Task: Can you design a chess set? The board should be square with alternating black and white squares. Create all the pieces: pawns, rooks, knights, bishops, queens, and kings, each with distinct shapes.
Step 2808:
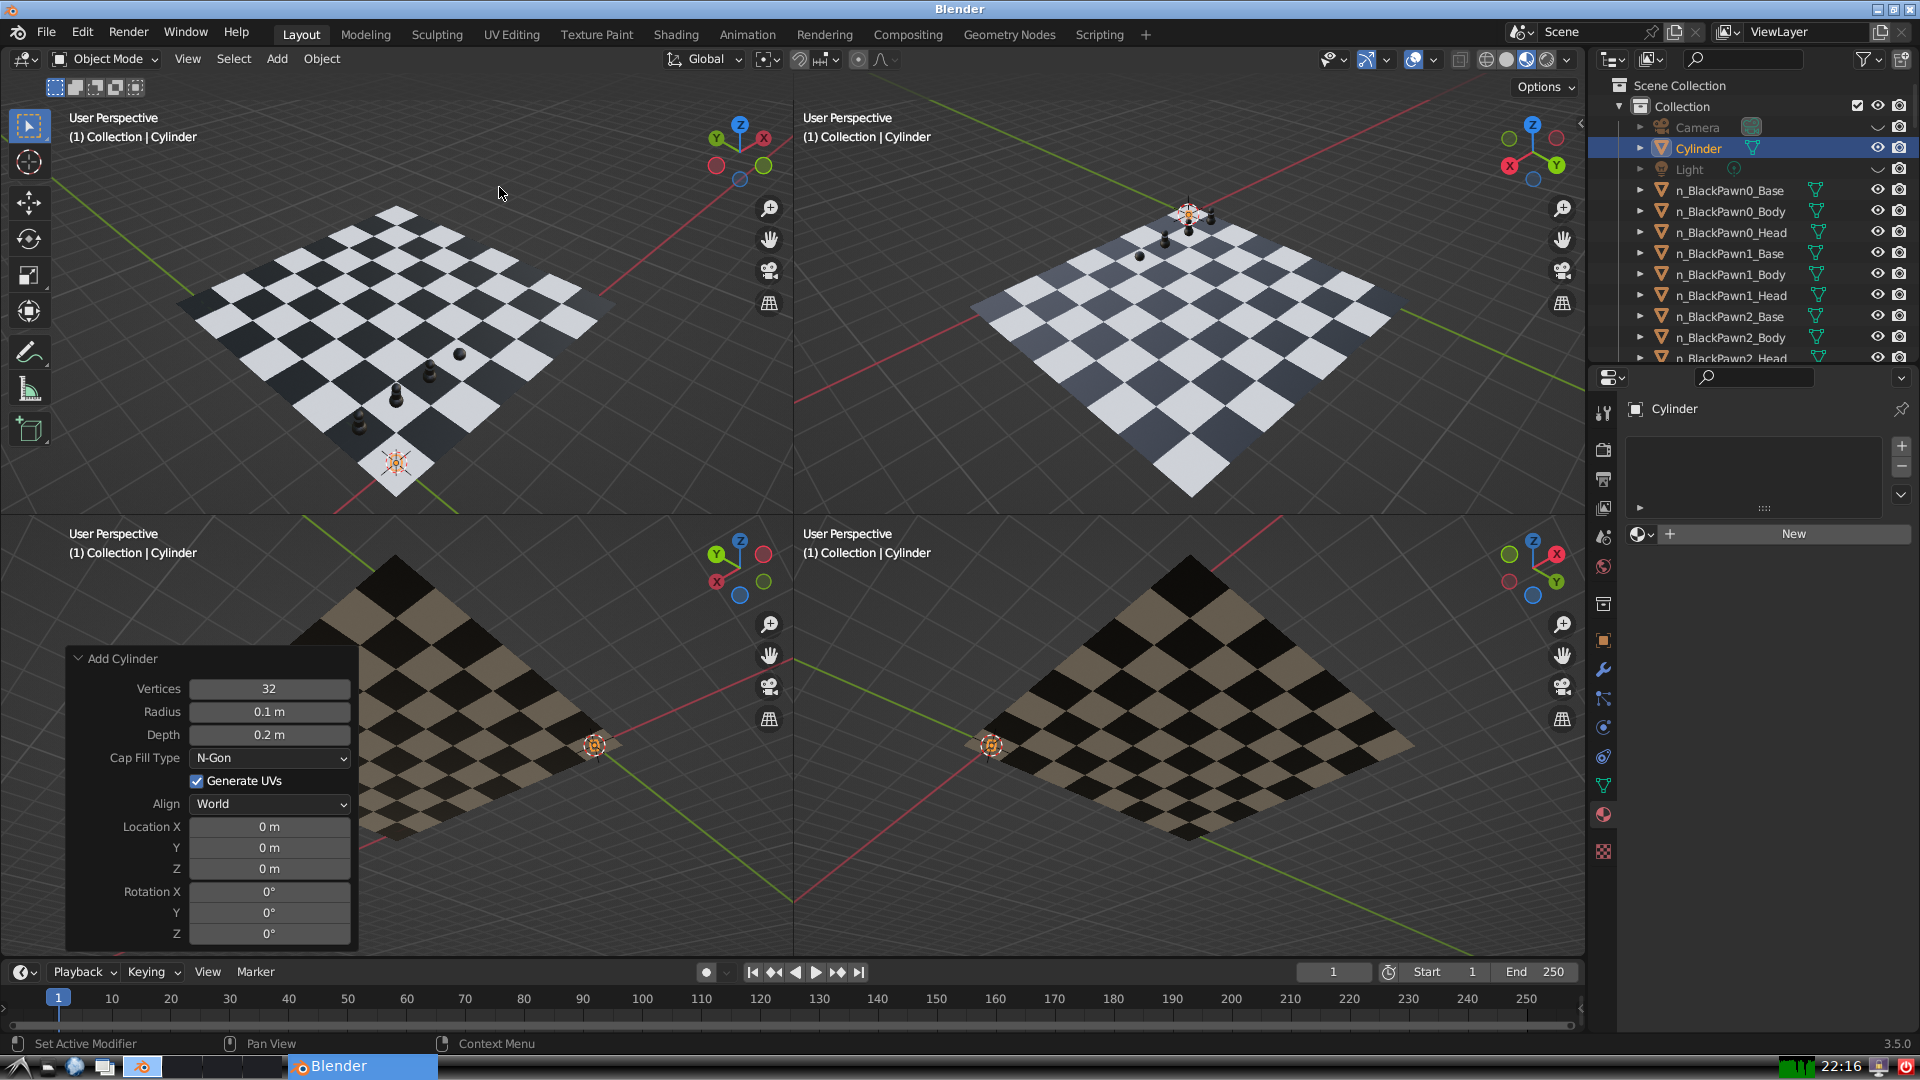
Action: {"mouse_move": [270, 708]}